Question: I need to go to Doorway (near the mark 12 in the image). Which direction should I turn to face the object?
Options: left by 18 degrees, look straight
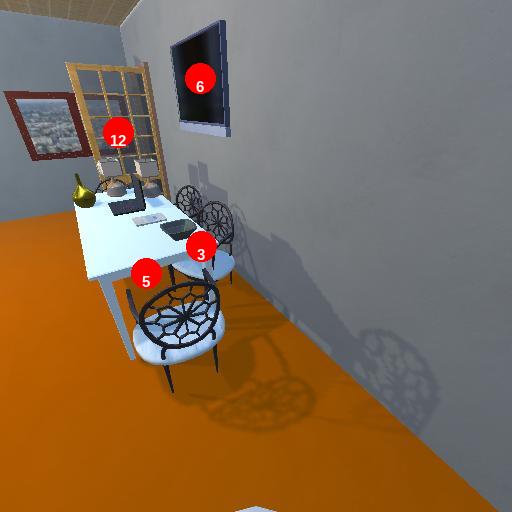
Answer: left by 18 degrees